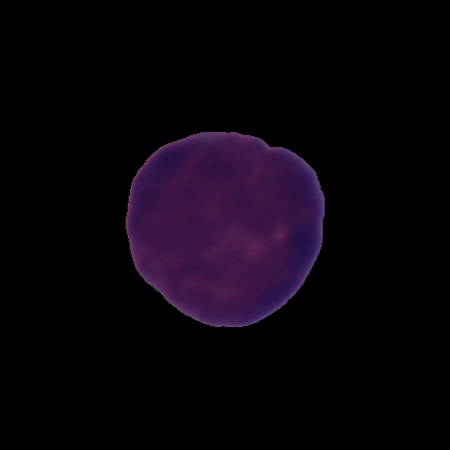
Label: cancer